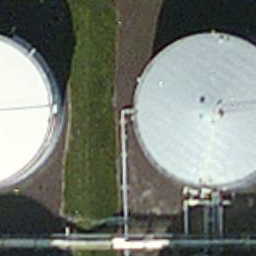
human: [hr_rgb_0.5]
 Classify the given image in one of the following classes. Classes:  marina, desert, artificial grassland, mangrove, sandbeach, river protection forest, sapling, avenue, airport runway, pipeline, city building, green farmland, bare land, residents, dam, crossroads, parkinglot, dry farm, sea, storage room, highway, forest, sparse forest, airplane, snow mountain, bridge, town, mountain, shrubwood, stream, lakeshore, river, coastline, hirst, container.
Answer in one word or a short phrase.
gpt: storage room